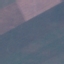
Land use / land cover class: AnnualCrop